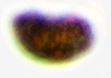
Label: Akashiwo